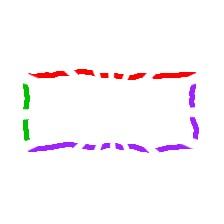
Shape: rectangle